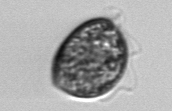
Label: Prorocentrum